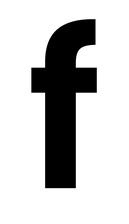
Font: Poppins-SemiBold